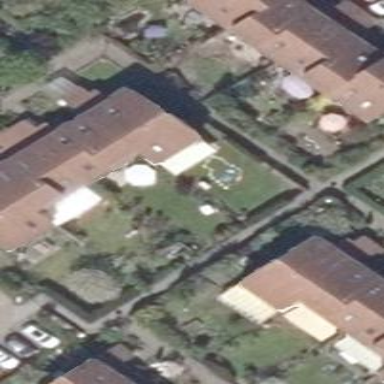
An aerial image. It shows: Residential garden area classified as leisure land.